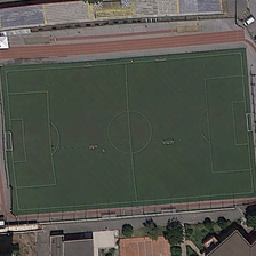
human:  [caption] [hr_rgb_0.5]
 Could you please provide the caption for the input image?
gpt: There are some cars around the playground.

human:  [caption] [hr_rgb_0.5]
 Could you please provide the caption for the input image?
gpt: There is a row of spectators around the playground.

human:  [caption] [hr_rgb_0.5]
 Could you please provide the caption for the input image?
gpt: Some cars are parked at the playground.

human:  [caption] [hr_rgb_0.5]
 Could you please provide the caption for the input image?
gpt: There's a line of spectators around the playground.

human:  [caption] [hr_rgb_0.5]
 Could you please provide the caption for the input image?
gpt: There are some cars parked around the playground.